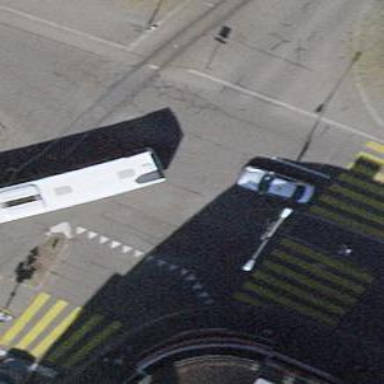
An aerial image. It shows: Railway level crossing.